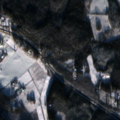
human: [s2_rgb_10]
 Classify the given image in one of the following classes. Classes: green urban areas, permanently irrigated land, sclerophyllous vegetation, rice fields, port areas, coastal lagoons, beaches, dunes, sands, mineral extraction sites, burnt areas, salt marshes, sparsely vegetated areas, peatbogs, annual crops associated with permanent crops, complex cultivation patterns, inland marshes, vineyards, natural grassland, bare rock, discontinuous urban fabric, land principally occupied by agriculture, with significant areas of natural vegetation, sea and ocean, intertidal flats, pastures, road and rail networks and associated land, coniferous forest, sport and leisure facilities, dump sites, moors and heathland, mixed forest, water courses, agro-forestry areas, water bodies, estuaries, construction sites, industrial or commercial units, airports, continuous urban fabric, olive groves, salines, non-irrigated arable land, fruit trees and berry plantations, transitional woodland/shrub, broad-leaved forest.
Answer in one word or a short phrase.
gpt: non-irrigated arable land, land principally occupied by agriculture, with significant areas of natural vegetation, coniferous forest, mixed forest